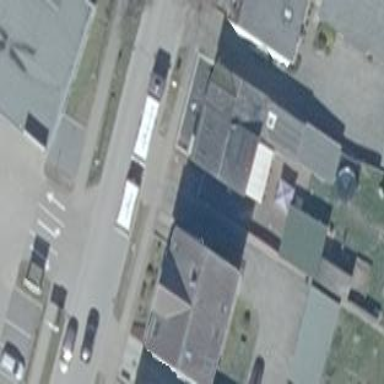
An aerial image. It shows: Gabled-roof building with apartments. The roof is covered with roof tiles.